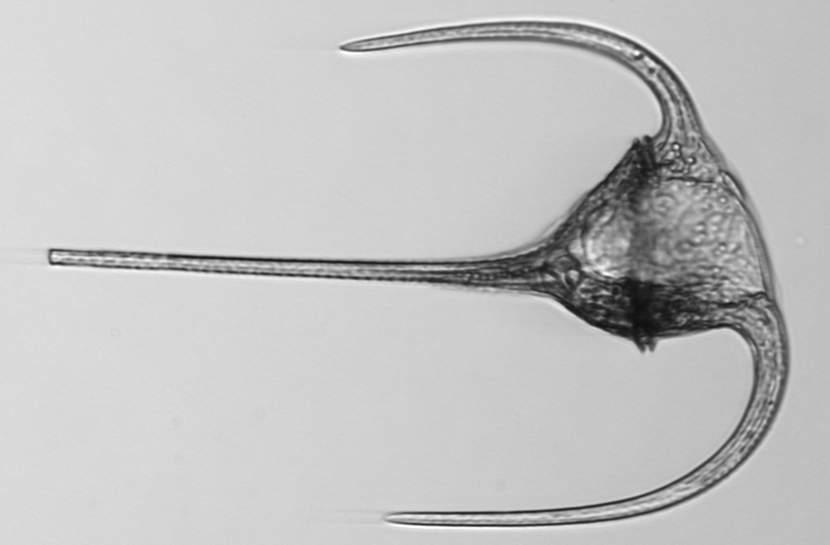
Label: Tripos